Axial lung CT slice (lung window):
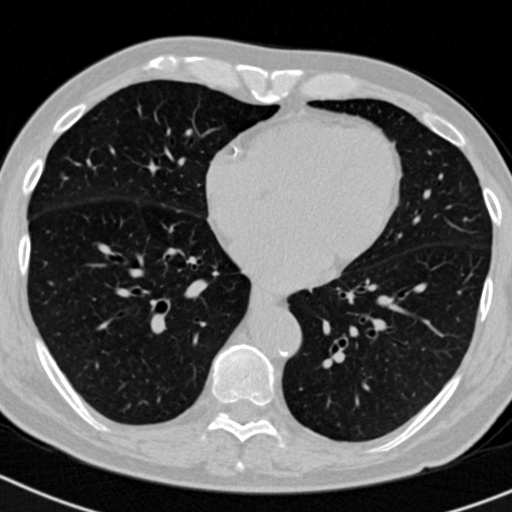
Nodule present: no